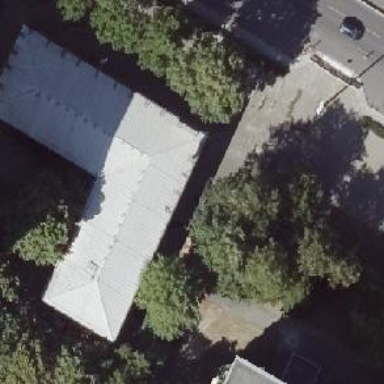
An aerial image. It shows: Commercial building.